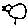
Label: bird